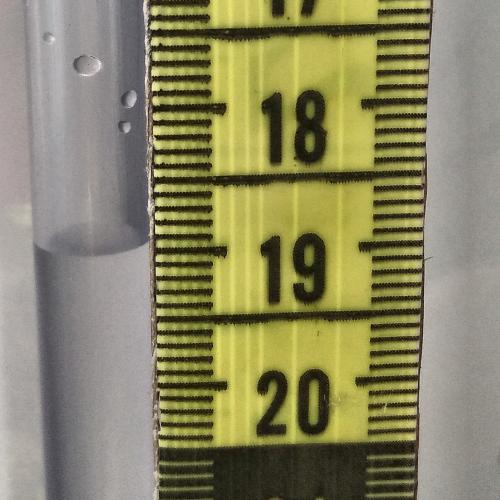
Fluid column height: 18.9 cm